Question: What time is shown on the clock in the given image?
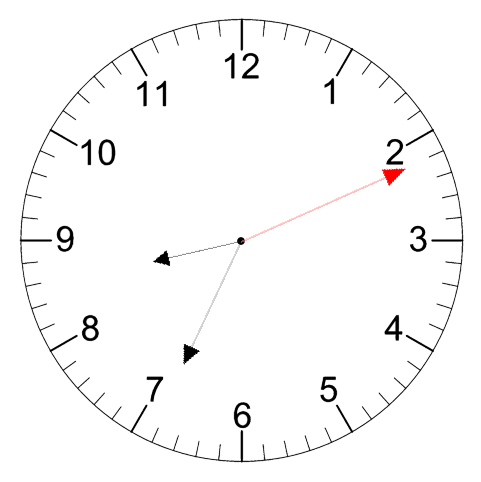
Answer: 08:34:11